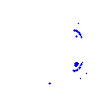
Particle: pion